Question: I just renewed my provisioning profiles and my Mac device profile but I keep getting this error when refreshing the Xcode Organizer:

Any suggestions on how to fix this?
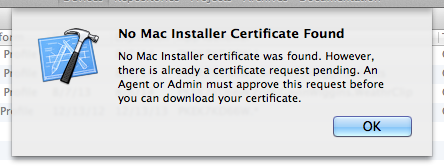
Answer: This error appears when your OS X Developer Certificate or OS X Distribution Certificate has been submitted to the Certificates, Identifiers, and Profiles tool for approval, but has yet to be approved by a Team Admin or the Team Agent.
If you are either of these roles on your OS X Developer program account, login to the <URL> and approve your pending OS X Developer Certificate. Otherwise, contact someone with Team Admin rights or the Team Agent, and request that your certificate be approved. Once this happens, click the refresh button and you should be able to continue through the rest of the update process.
In the interim, if you need to get updated certificates or profiles for your iOS account, login to the <URL> and manually download the files you need.